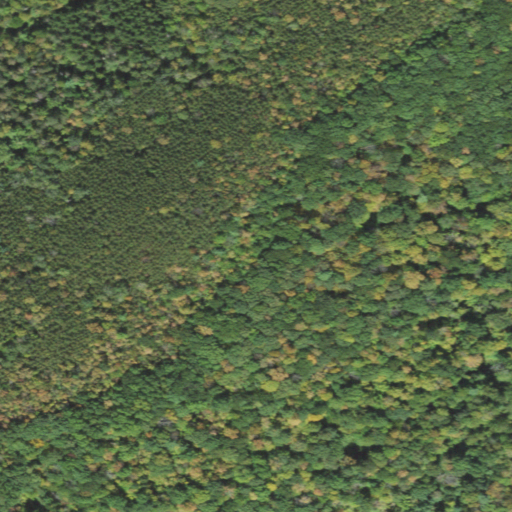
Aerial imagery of mountain in Pennsylvania named Oak Hill containing deciduous forest, evergreen forest, and mixed forest